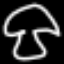
Label: mushroom